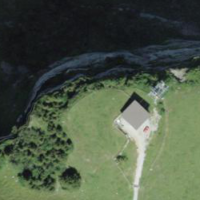
EUNIS habitat code: 32
Species observed at this site:
Carduelis citrinella
Anthus spinoletta
Milvus milvus
Lyrurus tetrix
Phoenicurus ochruros
Garrulus glandarius
Phoenicurus phoenicurus
Pyrrhocorax graculus
Corvus corax
Periparus ater